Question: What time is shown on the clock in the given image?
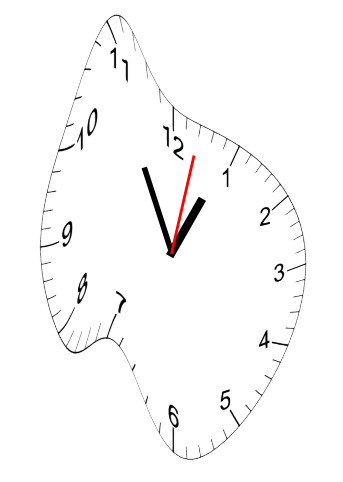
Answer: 12:55:02